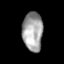
Tissue: skin
Cell type: Epithelial cells
Senescence score: 0.2522
Nuclear area (px): 776
Mean DAPI intensity: 162.524